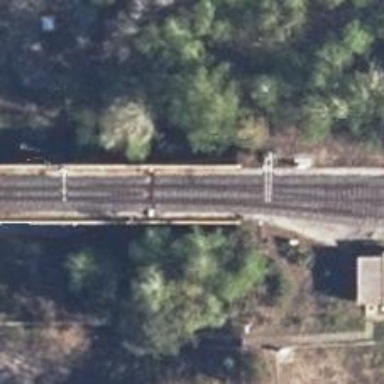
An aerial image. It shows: Railway switch.